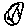
Label: smiley face